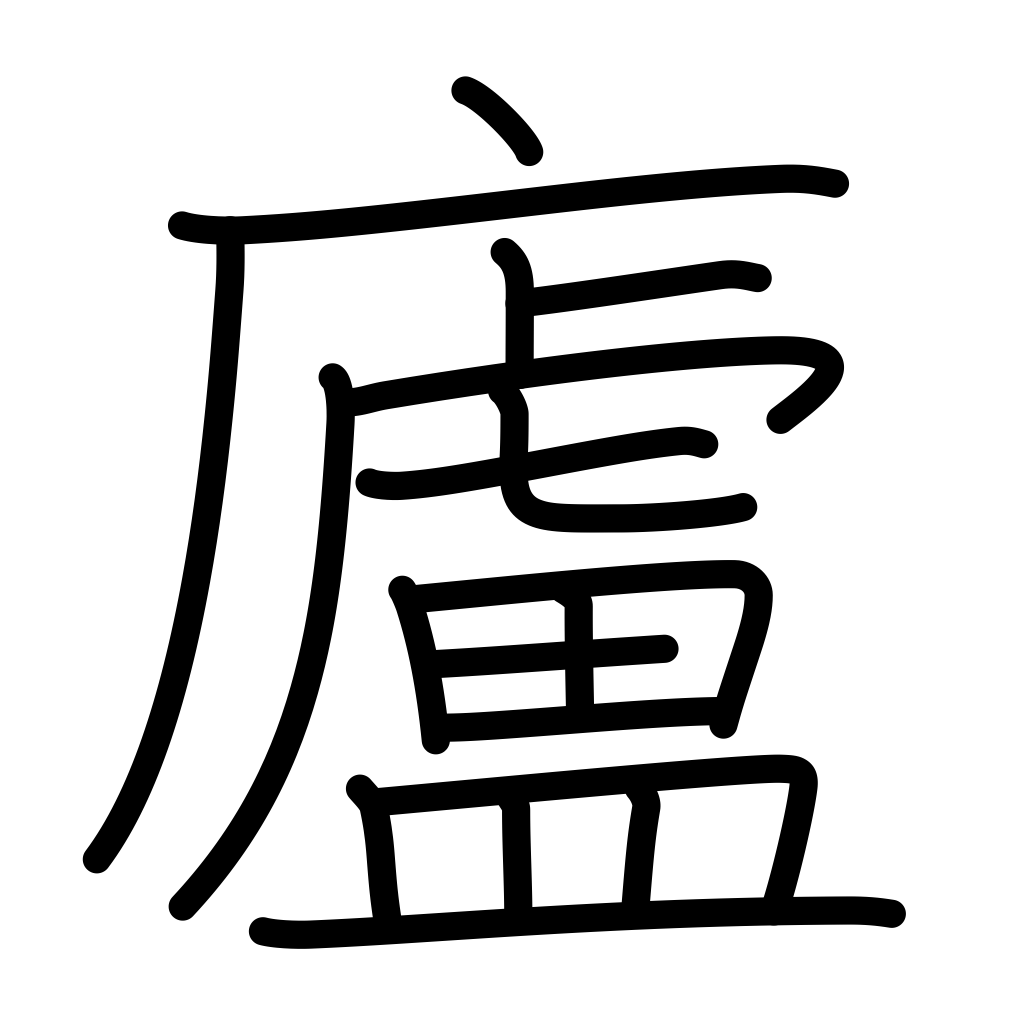
Meaning: hermitage